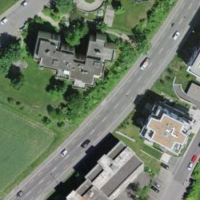
EUNIS habitat code: 54
Species observed at this site:
Phragmatobia fuliginosa